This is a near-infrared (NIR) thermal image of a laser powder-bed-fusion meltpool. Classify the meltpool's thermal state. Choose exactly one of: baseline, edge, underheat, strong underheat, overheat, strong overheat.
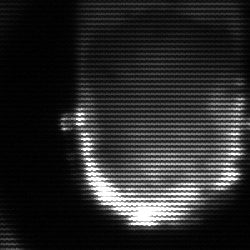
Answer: baseline